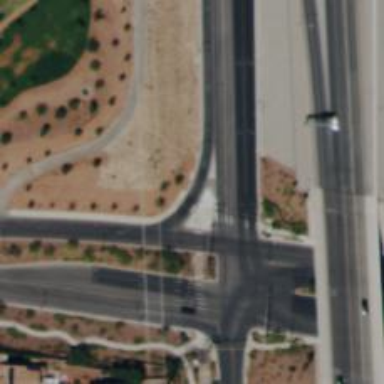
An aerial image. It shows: Primary link highway with asphalt surface.